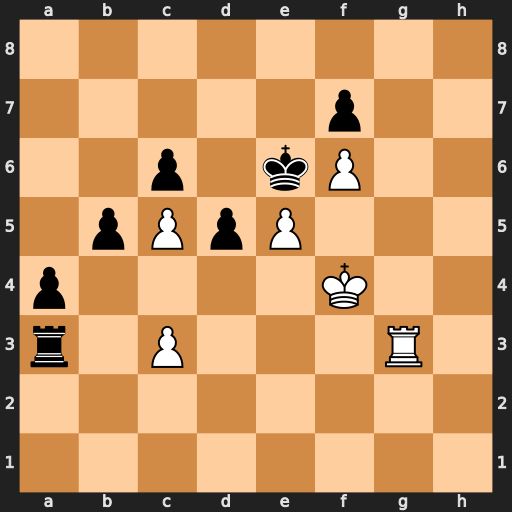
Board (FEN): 8/5p2/2p1kP2/1pPpP3/p4K2/r1P3R1/8/8
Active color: w
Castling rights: -
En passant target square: -
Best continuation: Rg8 Ra1 Re8+ Kd7 Re7+